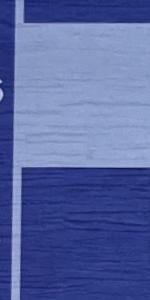
Label: Empty